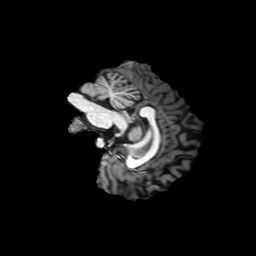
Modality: T1w
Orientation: sagittal
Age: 23
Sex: female
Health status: ill